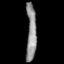
Tissue: prostate
Cell type: Myeloid cells
Senescence score: 0.7032
Nuclear area (px): 565
Mean DAPI intensity: 140.814